Field crop: tomato
Growth stage: 1
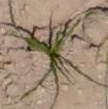
Species: cyperus